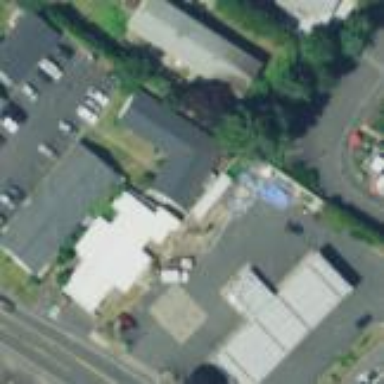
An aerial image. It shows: Commercial area.